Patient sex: M
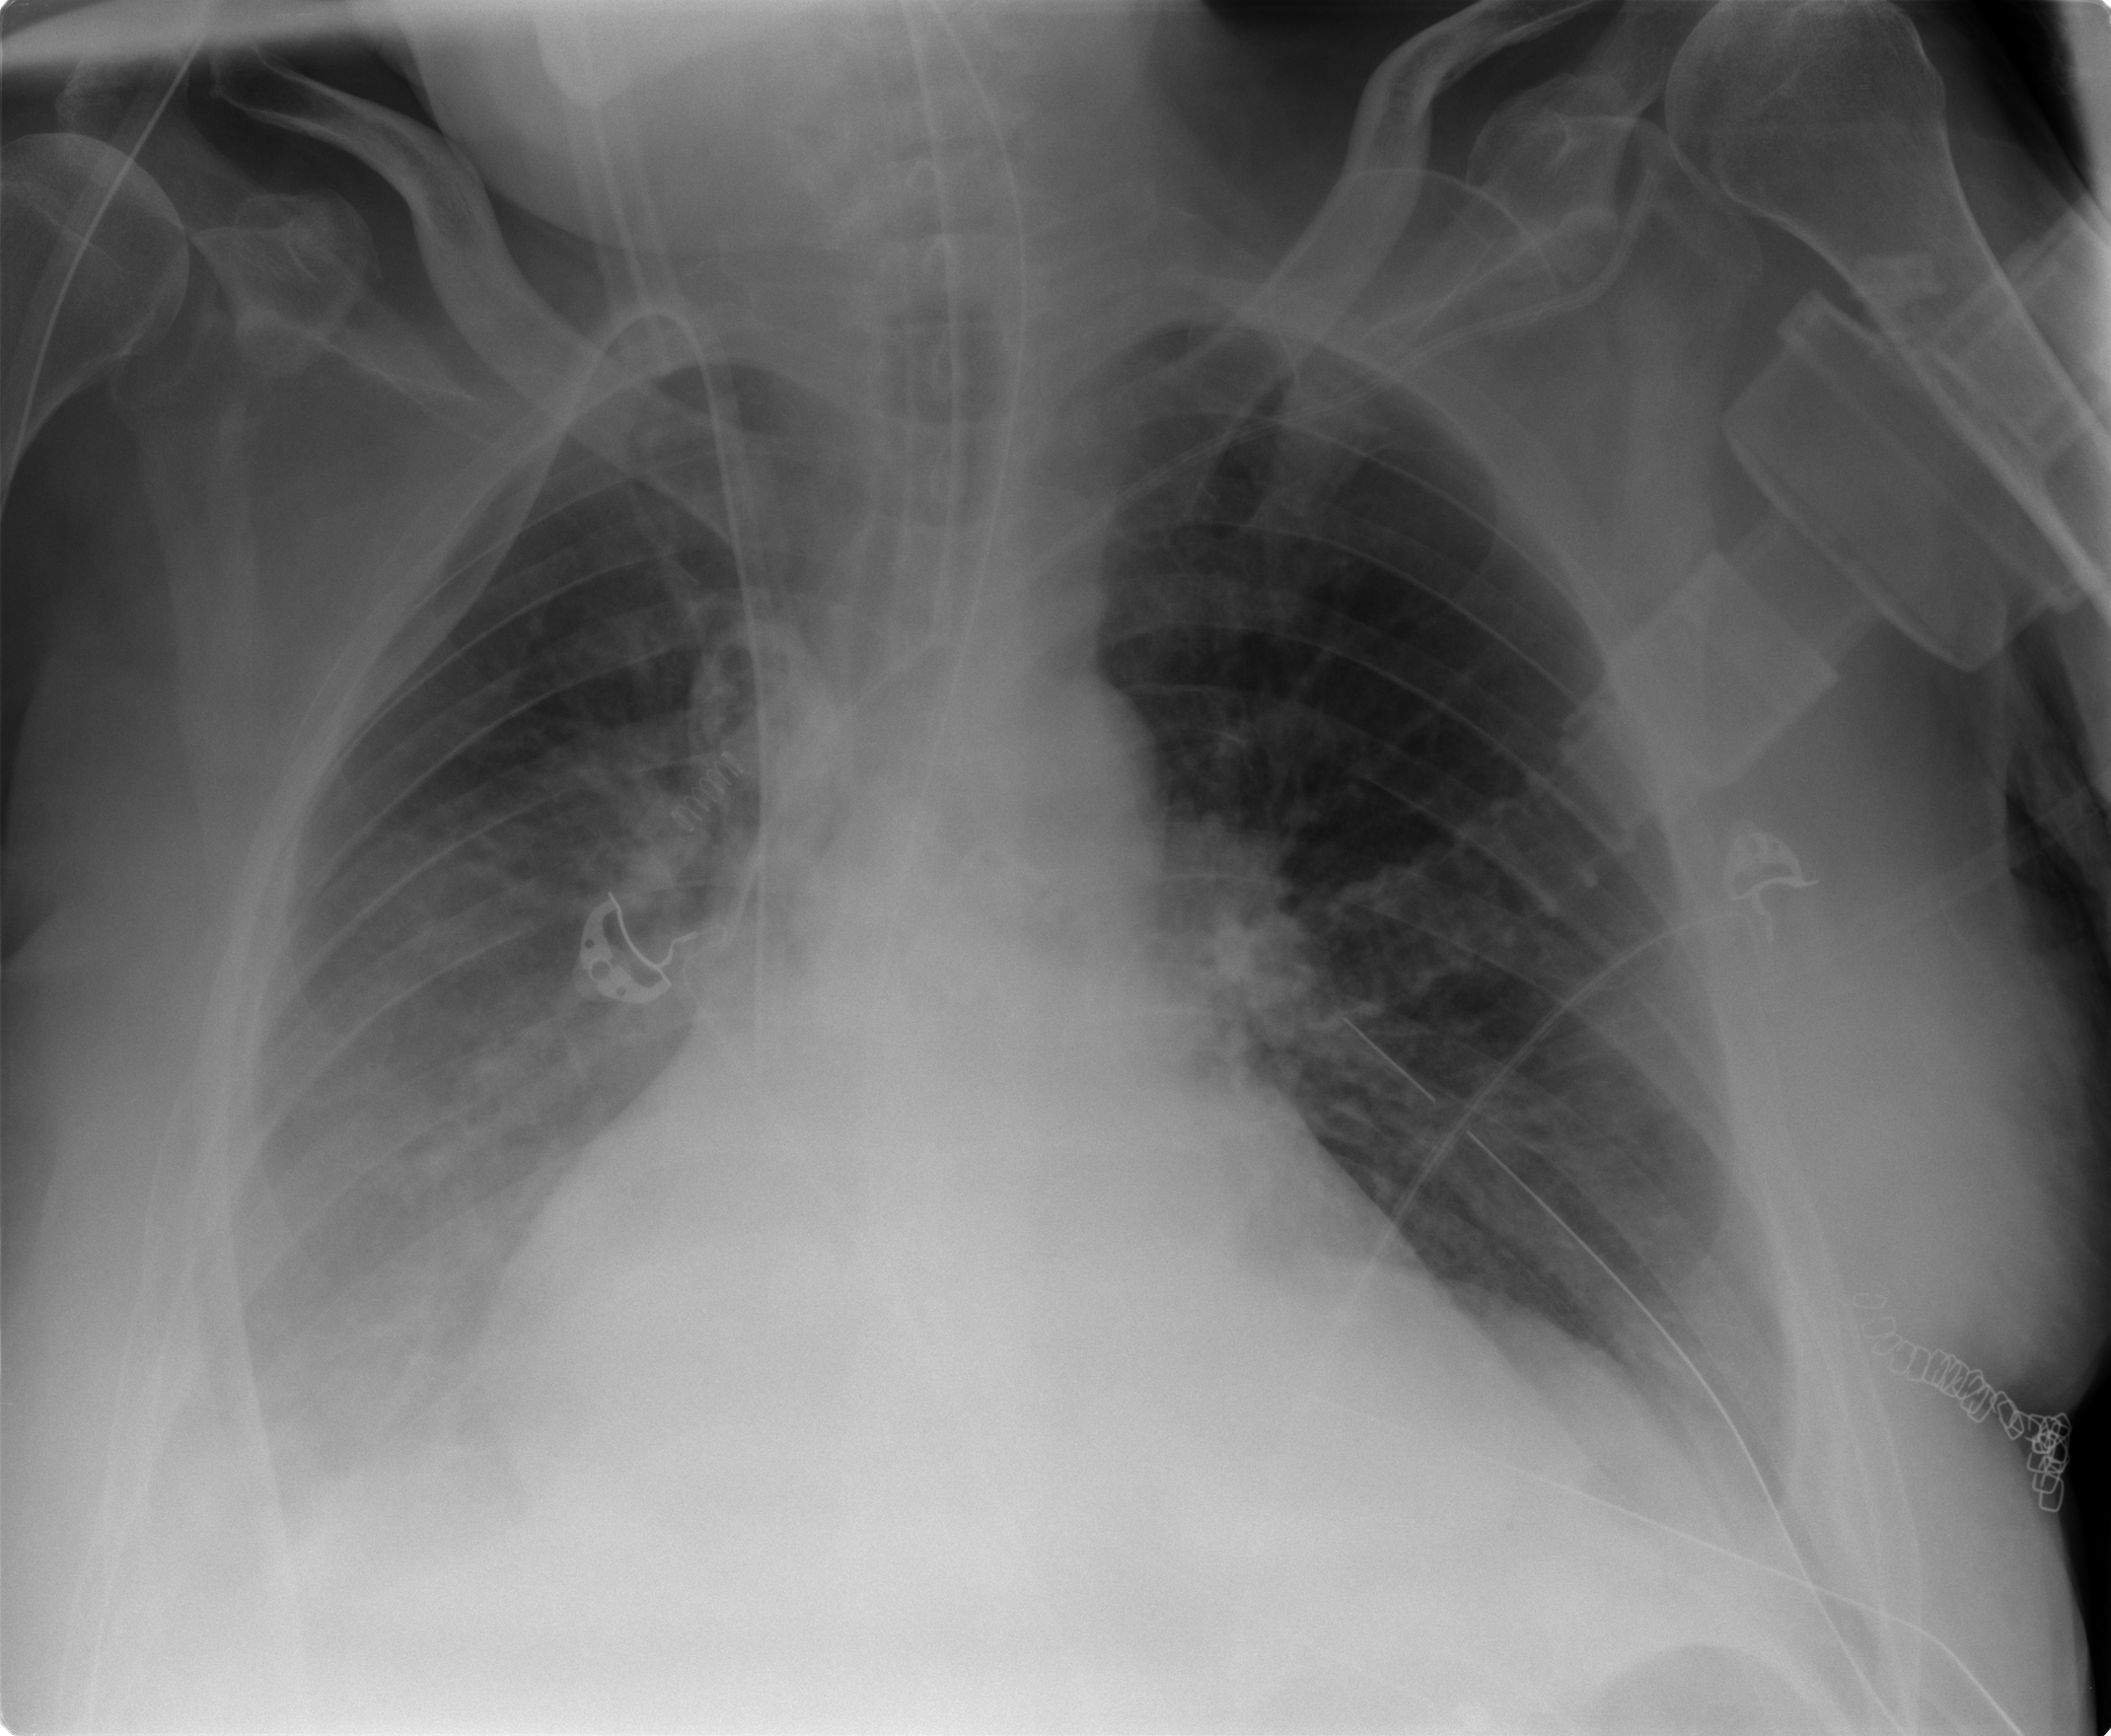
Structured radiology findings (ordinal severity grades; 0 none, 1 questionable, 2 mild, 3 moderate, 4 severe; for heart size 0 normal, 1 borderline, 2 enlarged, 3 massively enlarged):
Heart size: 0
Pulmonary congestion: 2
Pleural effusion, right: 3
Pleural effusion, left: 0
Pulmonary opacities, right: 1
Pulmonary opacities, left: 1
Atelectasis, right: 2
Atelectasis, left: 2